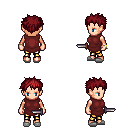
a pixel art fantasy rpg character, female body template, human, light skin, maroon tunic, gold greaves, brunette bedhead hairstyle, bracelets, white slippers, dagger, four views (front, back, left, right), 2x2 character sprite sheet, small pixel art, hard edges, no anti-aliasing